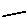
Label: line